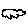
Label: cloud